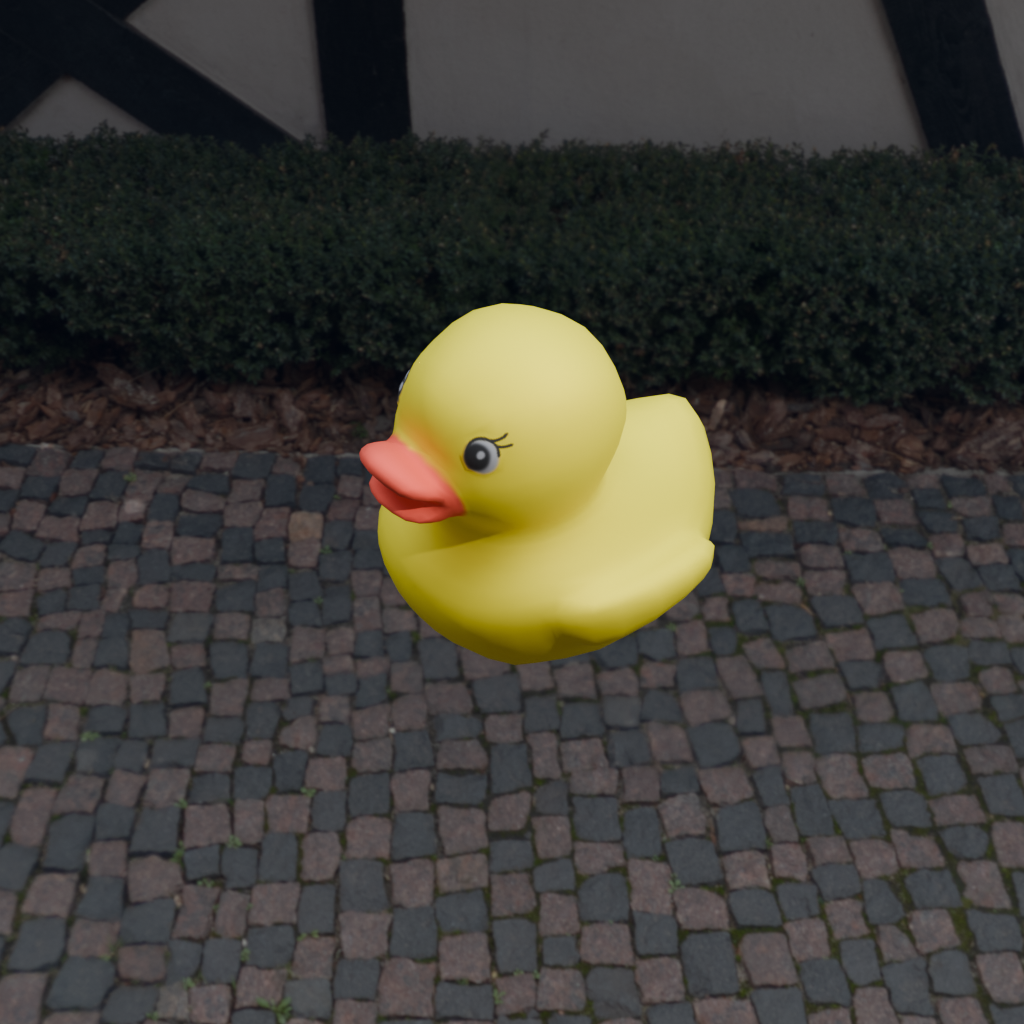
an image of a yellow rubber duck seen from <front_left> ourtyard with historic red brick buildings.